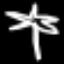
Label: palm tree